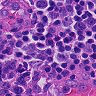
Metastatic tissue present: no